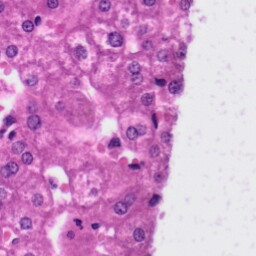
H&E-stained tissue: Liver